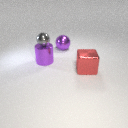
large purple metal sphere behind large purple metal cylinder